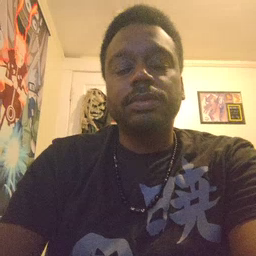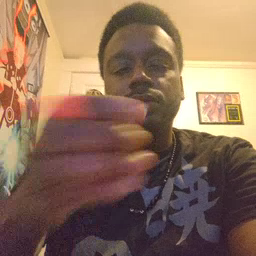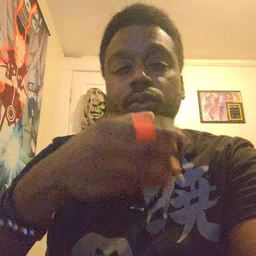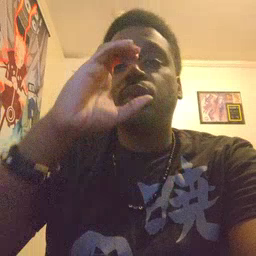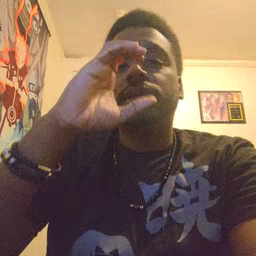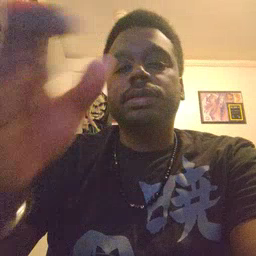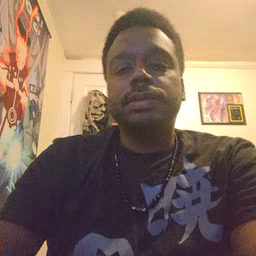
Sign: drink